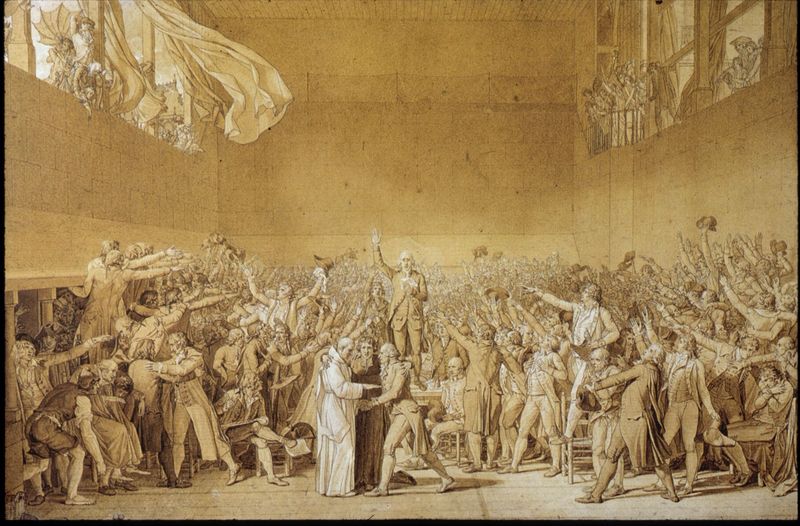
Titel: Le serment du Jeu de Paume, Der Ballhausschwur
Künstler: Jacques Louis David
Standort: Versailles
Institution: Musée National du Château de Versailles et de Trianon
Schlagwörter: gewitter, gruppe, hand, kampf, mann, schatten, weiß, gelb, menschen, ocker, sitzen, bewegung, braun, fenster, frankreich, frau, geste, grau, hell, hut, hüte, licht, mitte, männer, raum, schwarz, skizze, stuhl, stühle, szene, säulen, tisch, tische, zeichnung, zimmer, tuch, beige, herren, leute, masse, menge, rock, versammlung, anzug, anzüge, gericht, hose, jacke, wand, arm, arme, barock, falten, geschichte, kleidung, mensch, sockel, stehen, stein, bild, gesten, hände, innenraum, vorhang, wind, boden, figur, geistlicher, gewand, haare, kostüm, kutte, mantel, redner, stoff, decke, drei, gewänder, klassizismus, personen, frontal, perücke, balkon, umarmung, sitz, studie, zuschauer, zöpfe, rede, mauer, grafik, graphik, monochrom, amerika, läden, bank, grisaille, loge, saal, sepia, weisshöhung, französisch, laut, beobachter, flattern, leiter, luft, sturm, unruhe, unwetter, wehen, balcony, bischof, church, crowd, curtain, curtains, fight, hall, hat, historienbild, kaiser, men, papst, people, priest, religious, white, window, bench, chairs, gardinen, interior, table, talk, vorhänge, windows, yellow, zopf, festhalten, picture, glatt, podest, zeigen, knöpfe, weste, hoch, freude, halle, oben, wände, posen, strümpfe, tusche, offen, buch, beton, geschrei, aufruhr, druck, gefahr, revolution, streit, aufstand, jacken, bürger, getümmel, menschenmasse, tumult, mäntel, volk, napoleon, treffen, holzdecke, entwurf, menschenmenge, vertrag, anführer, kämpfen, tinte, bänke, besetzung, anklage, pfarrer, mauern, fighting, man, mass, zentral, erhoben, klerus, priester, segnung, mönch, kostüme, abstimmung, diskussion, drapes, stand, zentrum, kniebundhose, adliger, ereignis, perücken, david, toben, hats, french, deutscher, netz, französische revolution, nationalversammlung, parlament, schwur, marat, bozetto, eilen, republik, griseille, kapuze, drape, happy, historisch, independence, verfassung, family, vorhan, zentriert, schmucklos, walls, eid, begeisterung, flage, hoher raum, bauschen, gehöht, oberlichter, zeigegestus, tiepolo, wehend, proklamation, louis, bastille, aufruf, peace, bürgermeister, kleriker, pointing, jaques, frankfurt, manuskript, hinweisen, verurteilung, tan, redegestus, ballhaus, ballhausschwur, jeu de paume, recken, lavur, arem, standing, sturm auf die bastille, handzeichen, argument, happiness, spectators, rechter arm, dritter stand, bailly, dtreit, französische revolutin, gerange, geschreiarme, gestikulation, hochrufe, kaisergeste, lautstark, lavis, menschenmassr, partei, preücke, rangeln, rath, schwören, schören, vereidigung, verweigern, volksversammlung, wahl, washington, wehender vorhang, wählen, zueilen, zustimmung, crowds, point, points, marriage, krawall, noise, hug, air, colonial, betroffenheit, 1789, drei stände, es ist stürmisch, alle diskutieren und gestikulieren, sepiafarbig, steinbode, gesitlicher in der mitte, #vorhang, peole, fun, dres, gay, speech, declaration, mölnch, gründung deutschland, lot, shouting, onlookers, courtroom, debate, speaker, praising, windoes, continental, oration, convention, ccrowd, poitning, orwn, mmen, marirage, excited, versamm, a lot of people